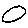
Label: circle